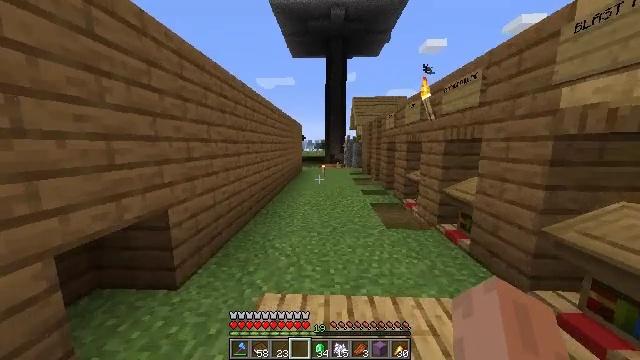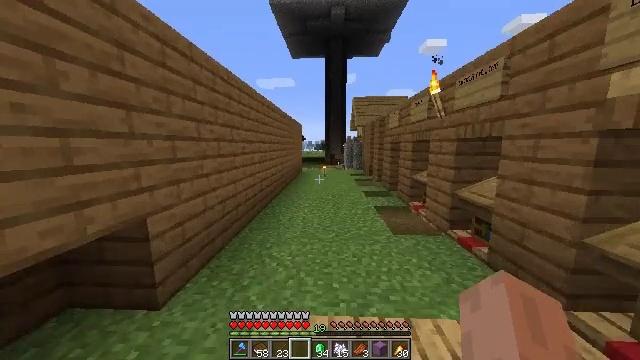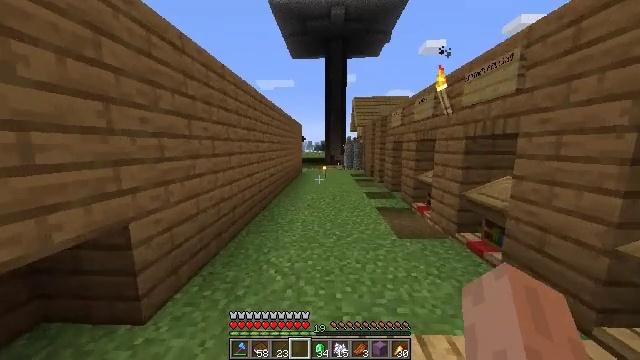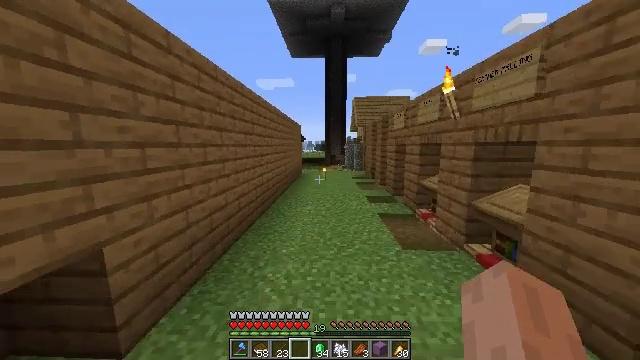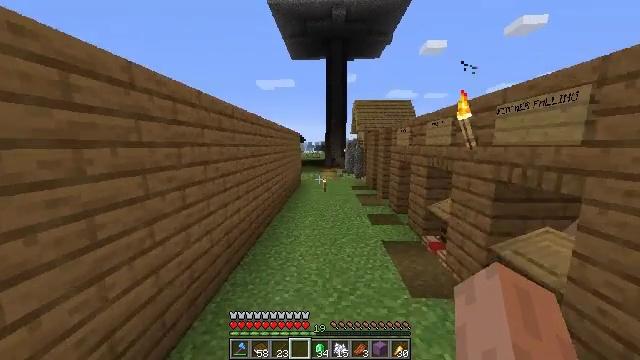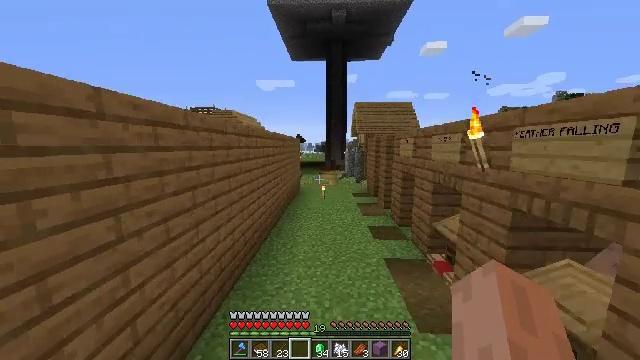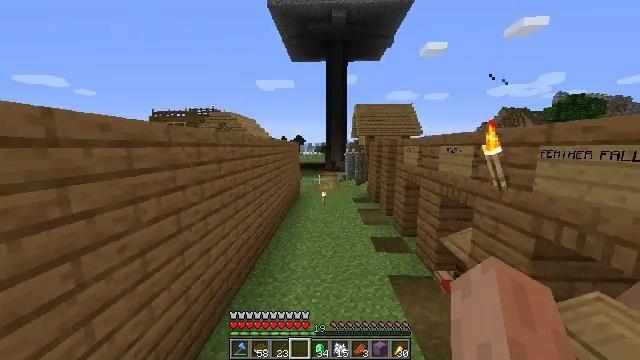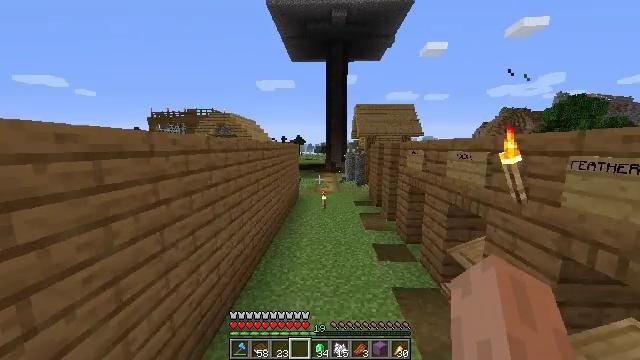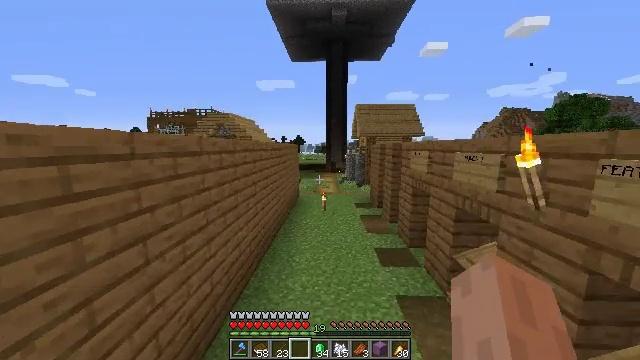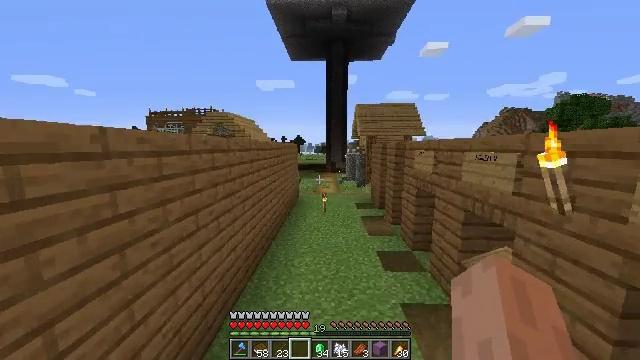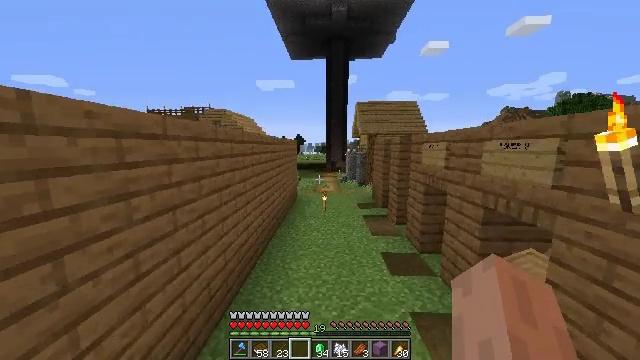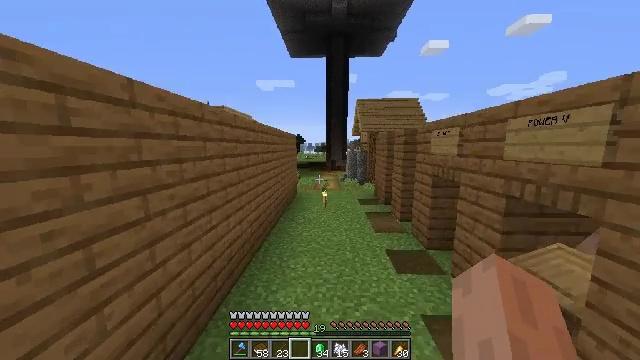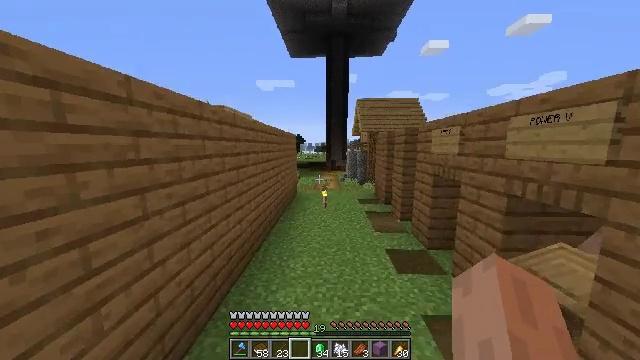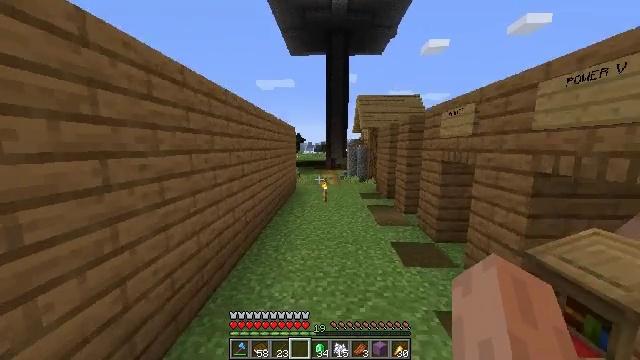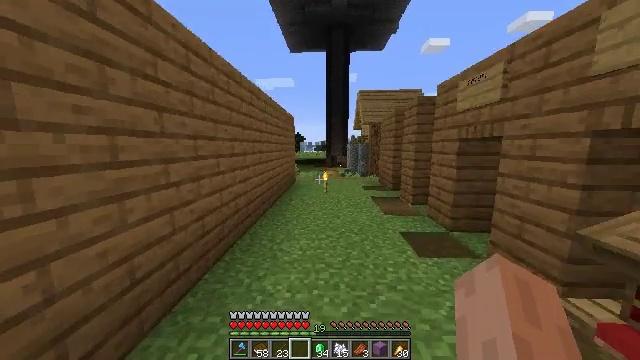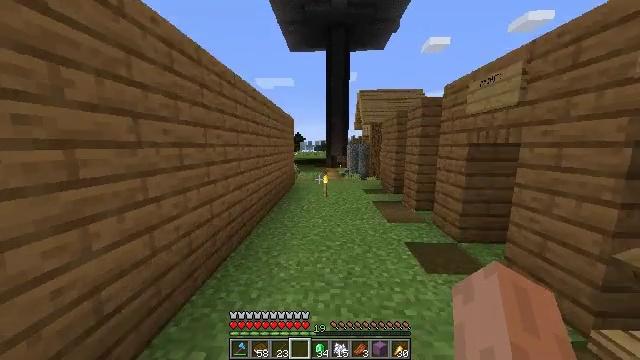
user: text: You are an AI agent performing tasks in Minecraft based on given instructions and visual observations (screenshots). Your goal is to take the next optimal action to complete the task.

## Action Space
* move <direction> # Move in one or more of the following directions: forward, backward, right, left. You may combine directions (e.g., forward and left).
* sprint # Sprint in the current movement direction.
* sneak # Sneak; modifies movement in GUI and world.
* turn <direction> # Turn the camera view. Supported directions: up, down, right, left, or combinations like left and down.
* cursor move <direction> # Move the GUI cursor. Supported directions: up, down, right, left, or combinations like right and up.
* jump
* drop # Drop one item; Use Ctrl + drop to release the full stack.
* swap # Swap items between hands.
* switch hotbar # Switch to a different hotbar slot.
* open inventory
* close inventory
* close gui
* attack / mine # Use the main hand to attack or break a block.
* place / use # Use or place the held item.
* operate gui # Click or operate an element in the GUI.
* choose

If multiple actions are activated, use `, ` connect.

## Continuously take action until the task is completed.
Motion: motion action
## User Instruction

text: Use a book on the enchanting table to get an enchanted book.
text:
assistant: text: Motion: move forward, sprint
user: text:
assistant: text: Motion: move forward, sprint
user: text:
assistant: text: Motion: move forward, sprint, jump
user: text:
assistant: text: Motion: move forward, sprint, jump
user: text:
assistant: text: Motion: move forward, sprint, jump
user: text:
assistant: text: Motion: move forward, sprint, jump
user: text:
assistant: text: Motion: move forward, sprint, jump
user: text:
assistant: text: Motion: move forward, sprint, jump
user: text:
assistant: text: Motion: move forward, sprint, jump
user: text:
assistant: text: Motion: move forward, sprint, jump
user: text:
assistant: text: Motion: move forward, sprint, jump
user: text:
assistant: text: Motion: move forward, sprint, jump
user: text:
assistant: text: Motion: move forward, sprint, jump
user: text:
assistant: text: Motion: move forward, sprint, jump
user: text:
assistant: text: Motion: move forward, sprint, jump
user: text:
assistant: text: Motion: move forward, sprint, jump
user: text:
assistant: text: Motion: move forward, sprint, jump
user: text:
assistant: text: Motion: move forward, sprint, jump
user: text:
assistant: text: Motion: move forward, sprint, jump
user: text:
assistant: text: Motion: move forward, sprint, jump
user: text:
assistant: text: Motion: move forward, sprint, jump
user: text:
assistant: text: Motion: move forward, sprint, jump
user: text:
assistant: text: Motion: move forward, sprint, jump
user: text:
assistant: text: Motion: move forward, sprint, jump
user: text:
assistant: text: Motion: move forward, sprint, jump
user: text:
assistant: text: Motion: move forward, sprint, jump
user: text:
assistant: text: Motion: move forward, sprint, turn down, jump
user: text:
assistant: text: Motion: move forward, sprint, turn left and down, jump
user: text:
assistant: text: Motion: move forward, sprint, jump
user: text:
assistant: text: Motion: move forward, sprint, jump